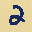
Label: 2